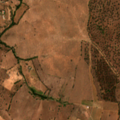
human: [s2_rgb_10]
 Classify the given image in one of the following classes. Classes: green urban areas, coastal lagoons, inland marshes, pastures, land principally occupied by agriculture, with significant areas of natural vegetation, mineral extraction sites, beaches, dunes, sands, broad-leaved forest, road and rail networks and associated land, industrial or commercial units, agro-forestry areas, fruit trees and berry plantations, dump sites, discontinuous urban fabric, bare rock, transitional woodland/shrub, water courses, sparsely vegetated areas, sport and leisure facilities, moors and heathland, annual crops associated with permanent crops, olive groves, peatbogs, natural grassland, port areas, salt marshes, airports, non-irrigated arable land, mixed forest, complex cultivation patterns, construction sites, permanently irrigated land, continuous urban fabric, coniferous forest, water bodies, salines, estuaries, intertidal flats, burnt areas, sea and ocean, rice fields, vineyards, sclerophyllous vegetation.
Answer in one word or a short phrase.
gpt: olive groves, agro-forestry areas